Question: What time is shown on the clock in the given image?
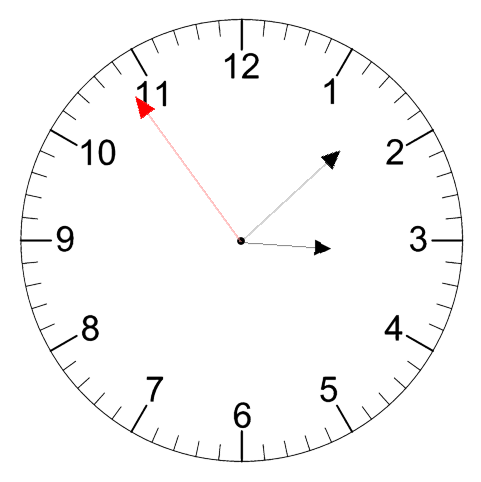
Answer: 03:07:54